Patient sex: F
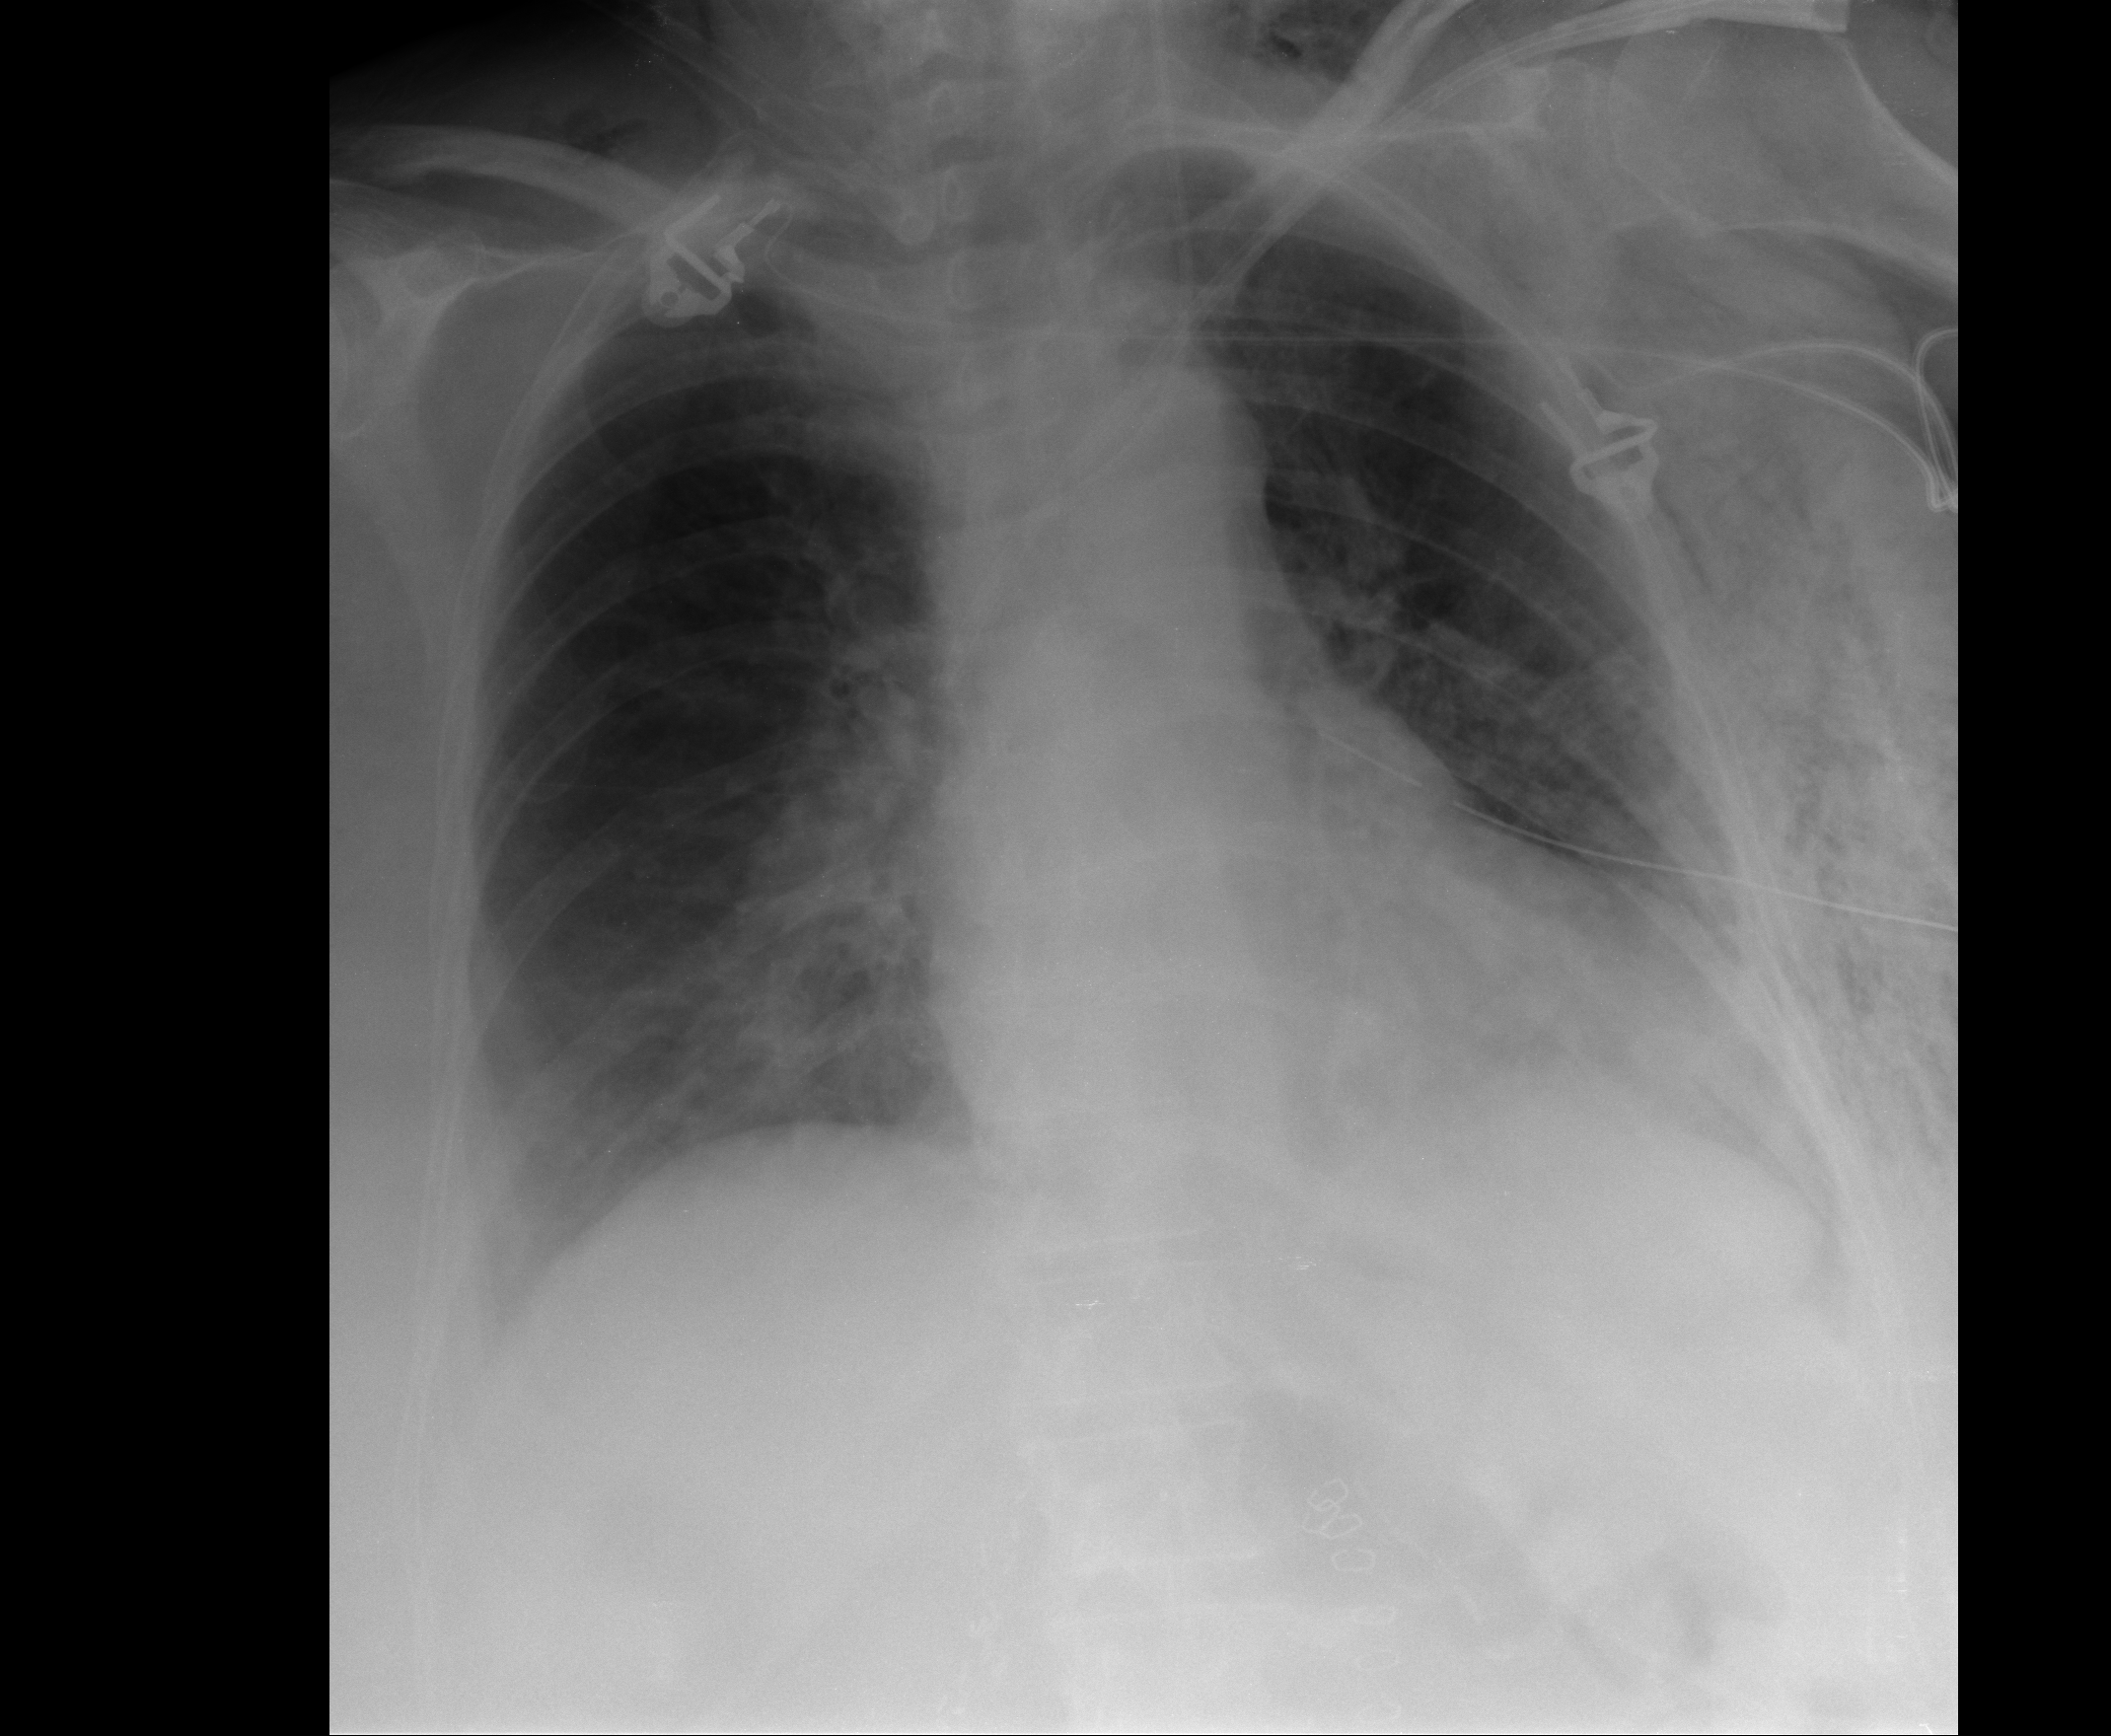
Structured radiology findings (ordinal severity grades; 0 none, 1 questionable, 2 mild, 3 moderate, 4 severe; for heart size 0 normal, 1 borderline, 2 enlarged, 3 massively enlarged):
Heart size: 1
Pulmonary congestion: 2
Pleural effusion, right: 1
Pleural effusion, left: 2
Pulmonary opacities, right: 0
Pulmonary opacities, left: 2
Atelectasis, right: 2
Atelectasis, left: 2